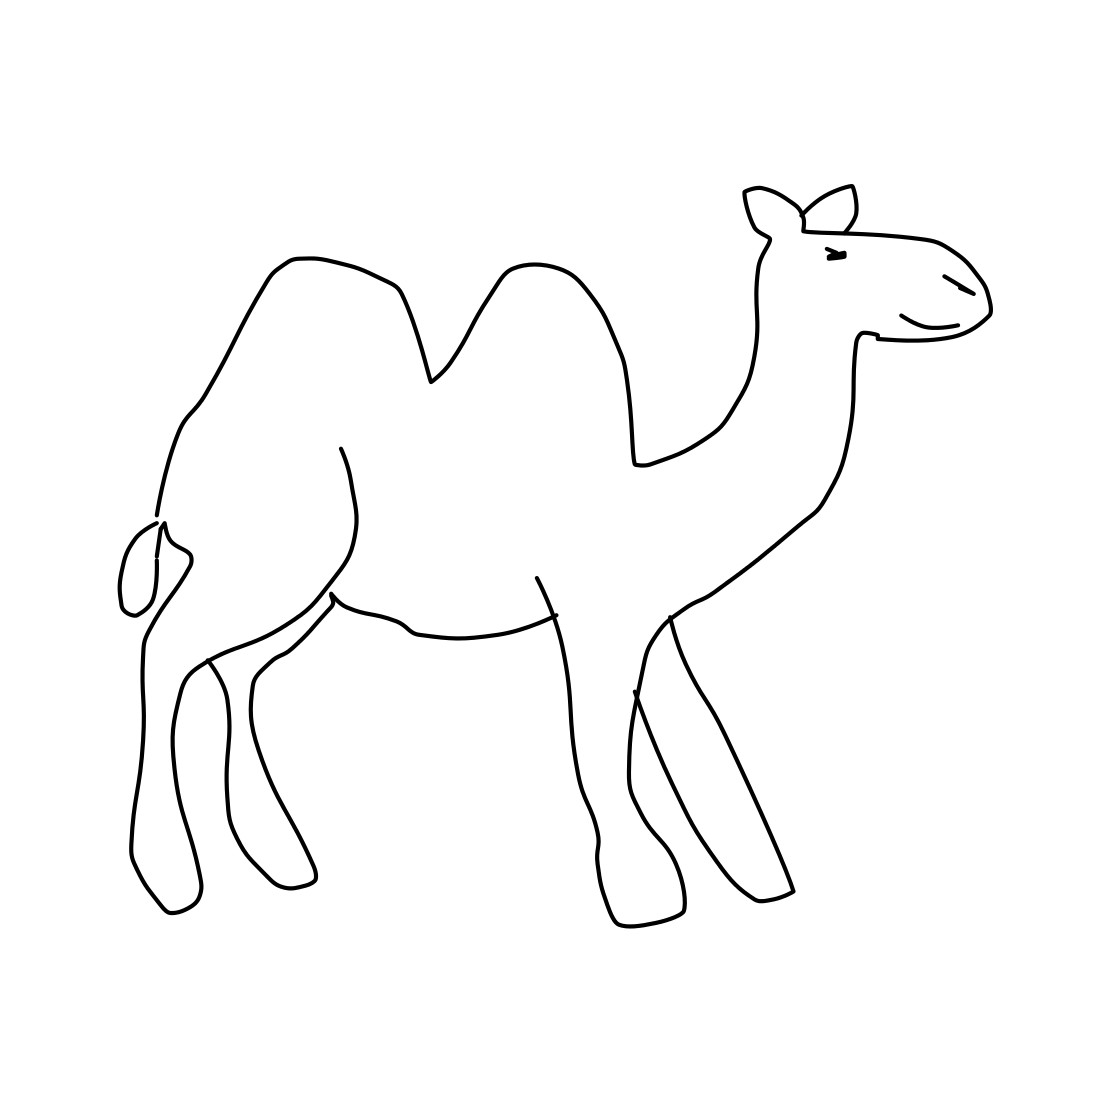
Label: camel